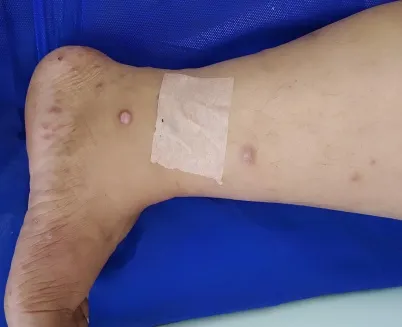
A, B, Skin findings during first visit. Erythematous nodules and papules on the upper and lower limb, some with superficial ulceration.
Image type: medical_photograph (skin_photograph)